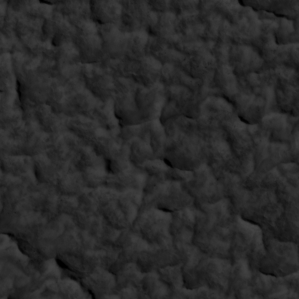
Label: non_frost